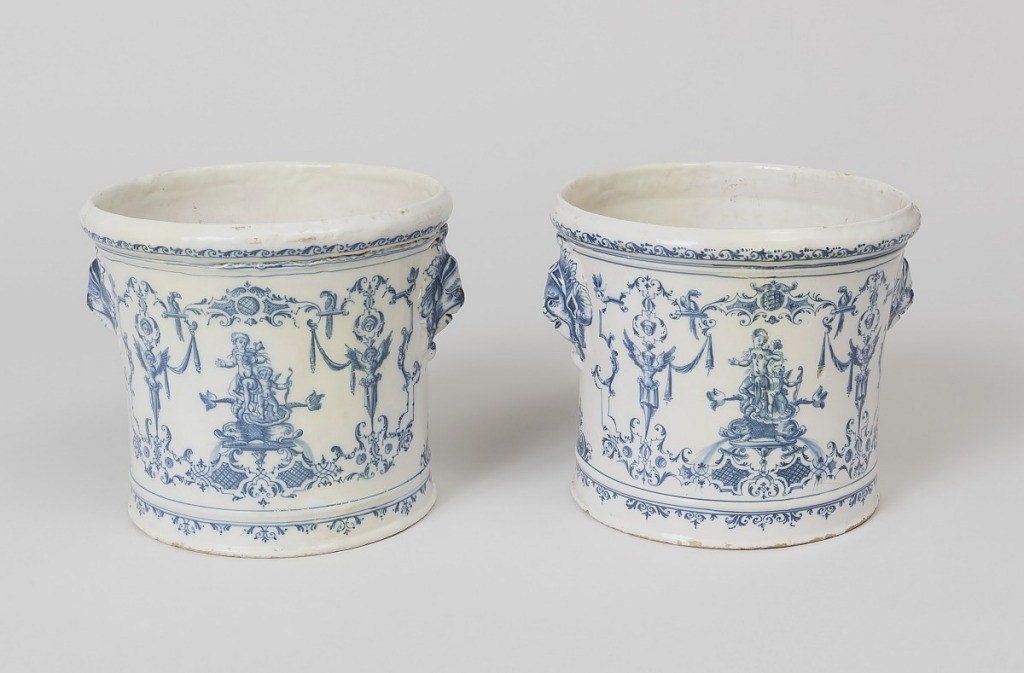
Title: Cache-pot
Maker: Clérissy Factory, established ca. 1686
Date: ca 1730
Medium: Tin-glazed earthenware
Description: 2017-20-7: One of a pair. Berainesque blue decoration with mo...;     2017-20-8: One of a pair. Berainesque blue decoration with mo...